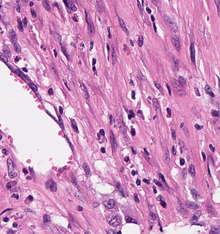
Tumor epithelial tissue: yes
Tumor-associated stroma tissue: yes
Normal tissue: no